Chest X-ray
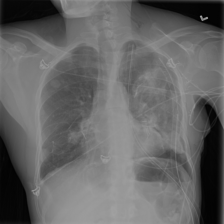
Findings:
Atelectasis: negative
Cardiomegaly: negative
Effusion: negative
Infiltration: negative
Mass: negative
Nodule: negative
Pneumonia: negative
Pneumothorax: positive
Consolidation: negative
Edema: negative
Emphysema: negative
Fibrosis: negative
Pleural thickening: negative
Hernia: negative